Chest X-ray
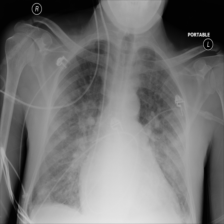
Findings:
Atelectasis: negative
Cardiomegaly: negative
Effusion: negative
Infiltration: negative
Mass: negative
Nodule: negative
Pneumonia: negative
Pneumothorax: negative
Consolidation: negative
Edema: negative
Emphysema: negative
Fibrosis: negative
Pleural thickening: negative
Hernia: negative